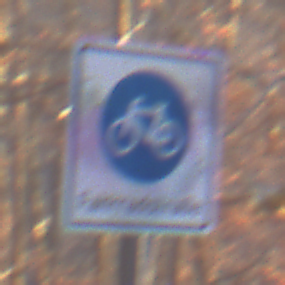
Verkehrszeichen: BeginnFahrradstrasse
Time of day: SunriseSunset
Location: Outdoor (Nature)
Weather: Clear
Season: Autumn
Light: Natural